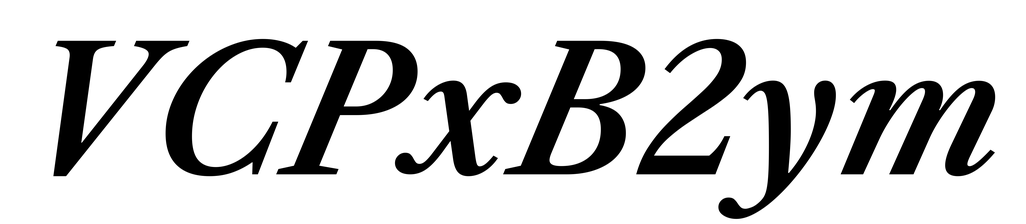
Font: LibreCaslonText-Italic_SemiBold_Italic